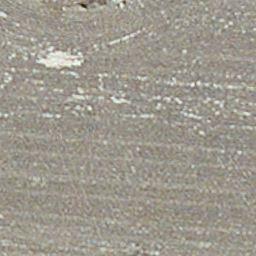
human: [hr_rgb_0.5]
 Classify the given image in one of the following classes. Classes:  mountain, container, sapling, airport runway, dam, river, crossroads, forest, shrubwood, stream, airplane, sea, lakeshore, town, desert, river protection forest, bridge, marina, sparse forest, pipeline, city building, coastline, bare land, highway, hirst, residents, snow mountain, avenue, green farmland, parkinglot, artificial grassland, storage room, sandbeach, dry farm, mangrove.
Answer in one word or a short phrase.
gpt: dry farm